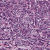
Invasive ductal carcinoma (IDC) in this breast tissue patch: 1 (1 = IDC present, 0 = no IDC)